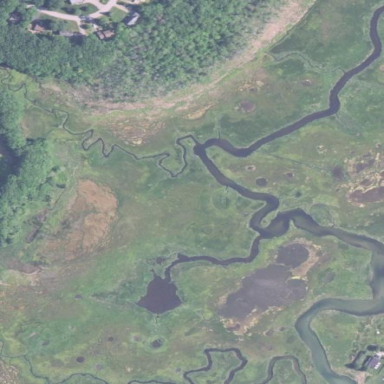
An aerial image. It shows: Marsh wetland.